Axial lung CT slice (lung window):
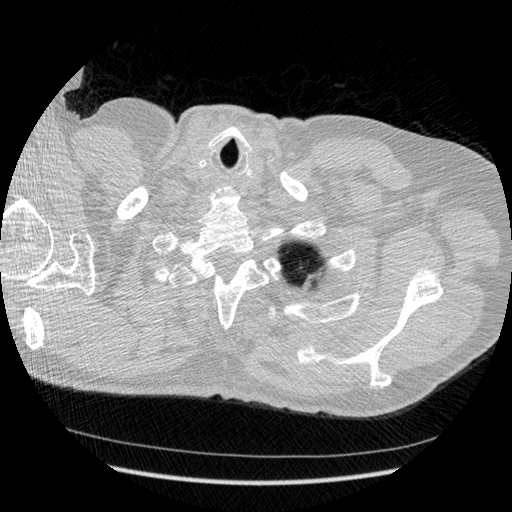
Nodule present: no